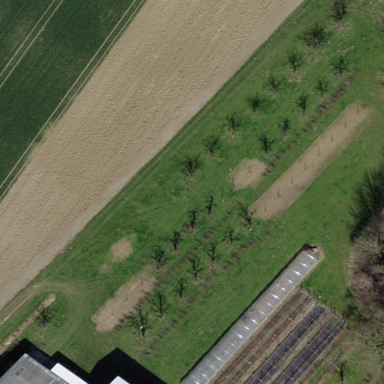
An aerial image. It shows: Orchard.